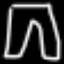
Label: pants